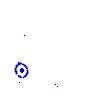
Particle: pion